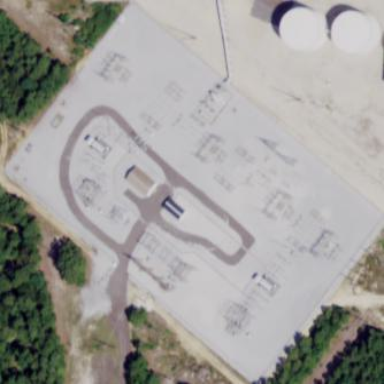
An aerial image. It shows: Power substation specializing in generation.